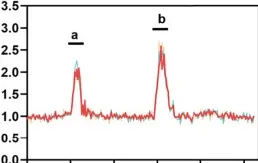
Detection of intracellular calcium concentration using co-loadedFluo-3andFura Redprobes. Changes in the ratio of Fluo-3/Fura Red fluorescence in response to consecutive stimulation with 10 muM calcimimetics NPS R-568, peak 'a'), and . CaSR-WT.
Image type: pathology (immunostaining)